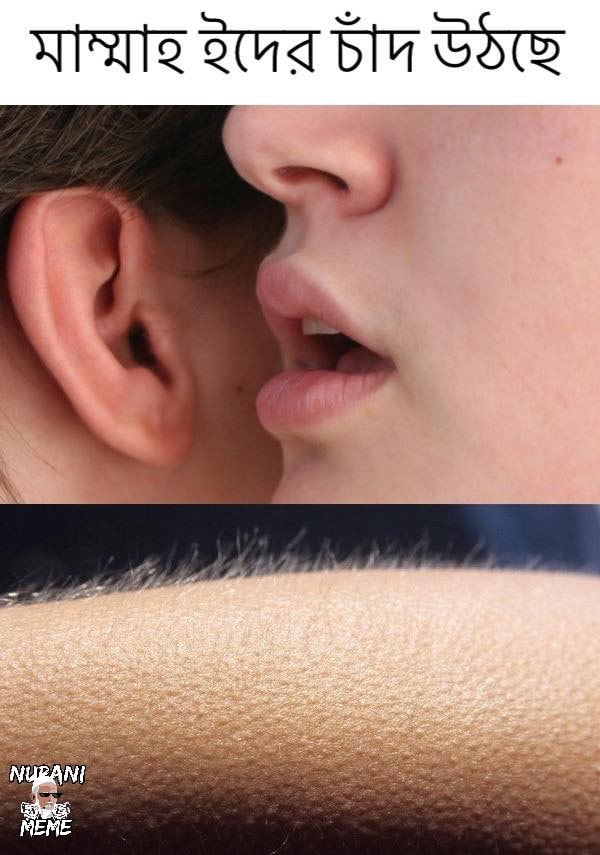
Caption: মাম্মাহ ইদের চাঁদ উঠছে
Label: non-hate